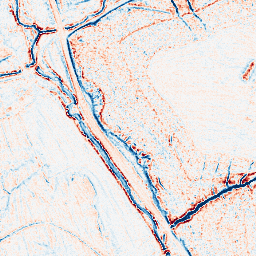
Category: edge_preserving
Decomposition family: anisotropic_diffusion
Decomposition parameters: iterations: 20
kappa: 50
gamma: 0.05
Upsampling method: sinc_blackman
Upsampling parameters: scale: 4
kernel_size: 8
Upsampling scale: 4